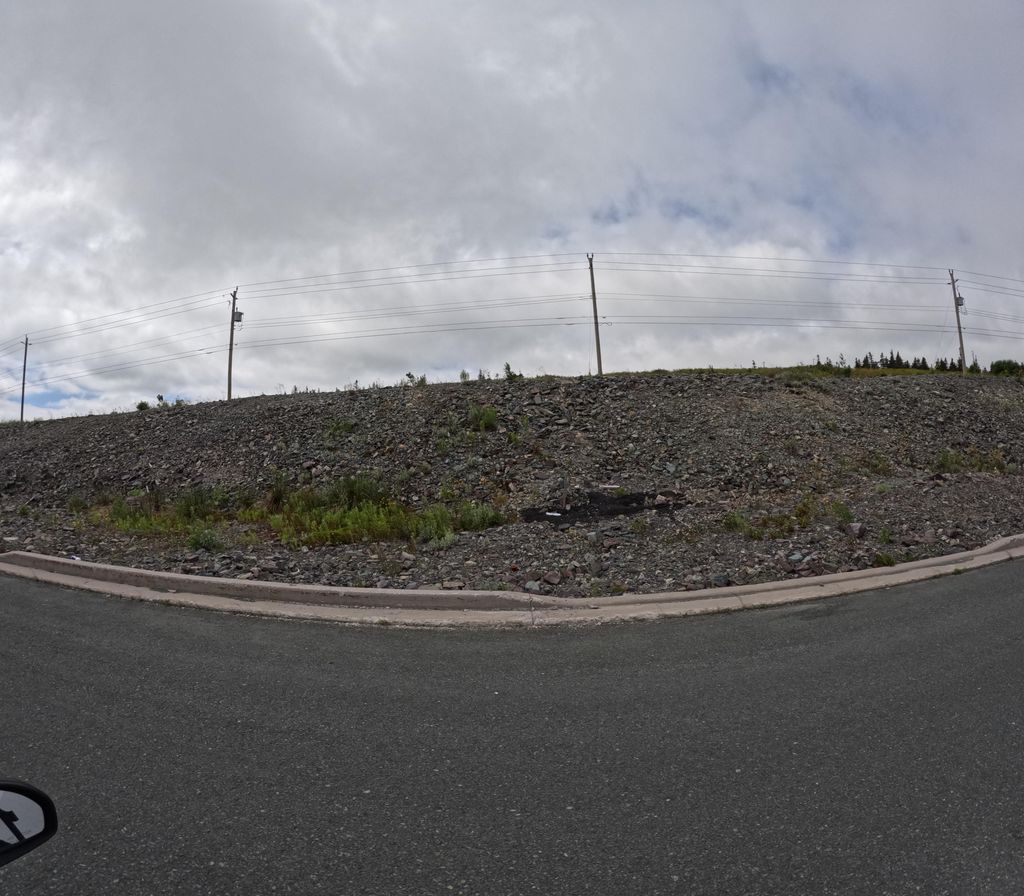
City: st_johns